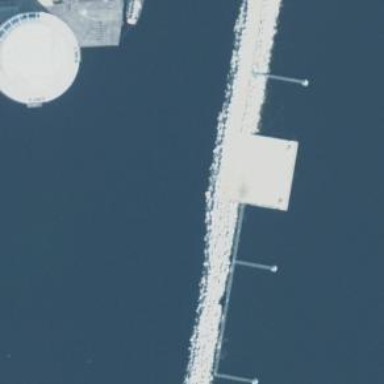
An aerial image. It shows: Breakwater structure.